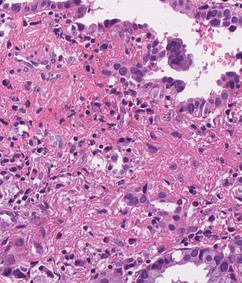
Tumor epithelial tissue: yes
Tumor-associated stroma tissue: yes
Normal tissue: no